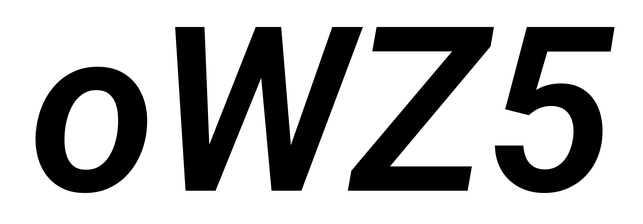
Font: Roboto-Italic_SemiBold_Italic